Question: I have a number of nodes connected through intermediate node of other type. Like on picture
There are can be multiple middle nodes.
I need to find all the middle nodes for a given number of nodes and sort it by number of links between my initial nodes. In my example given A, B, C, D it should return node E (4 links) folowing node F (3 links). Is this possible? If not may be it can be done using multiple requests?

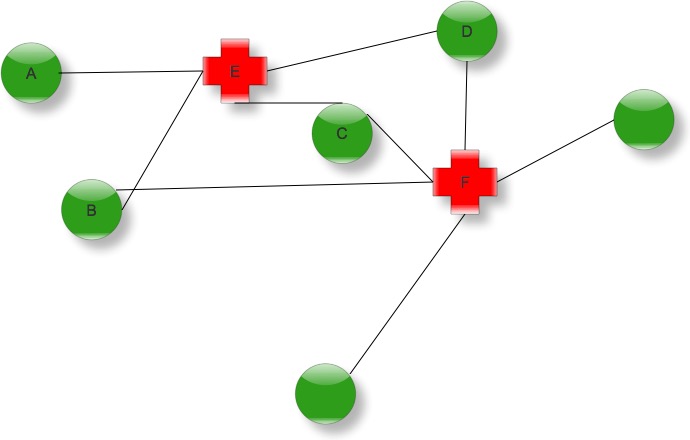
Answer: With the <URL>.
Let's assume vertex 1 and 6 are given:
'''
g = TinkerGraphFactory.createTinkerGraph()
m=[:]
g.v(1,6).both.groupCount(m)
m.sort{-it.value}
'''
Sorted Map 'm' contains:
'''
==>v[3]=2
==>v[2]=1
==>v[4]=1
'''